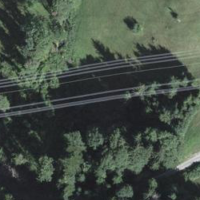
EUNIS habitat code: 43
Species observed at this site:
Petasites albus